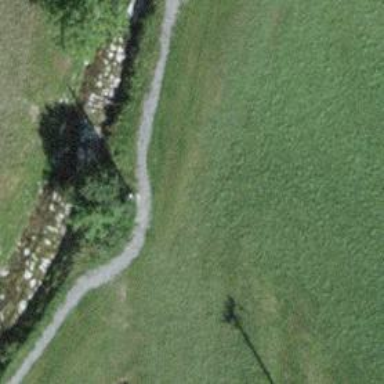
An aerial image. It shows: Unpaved path.